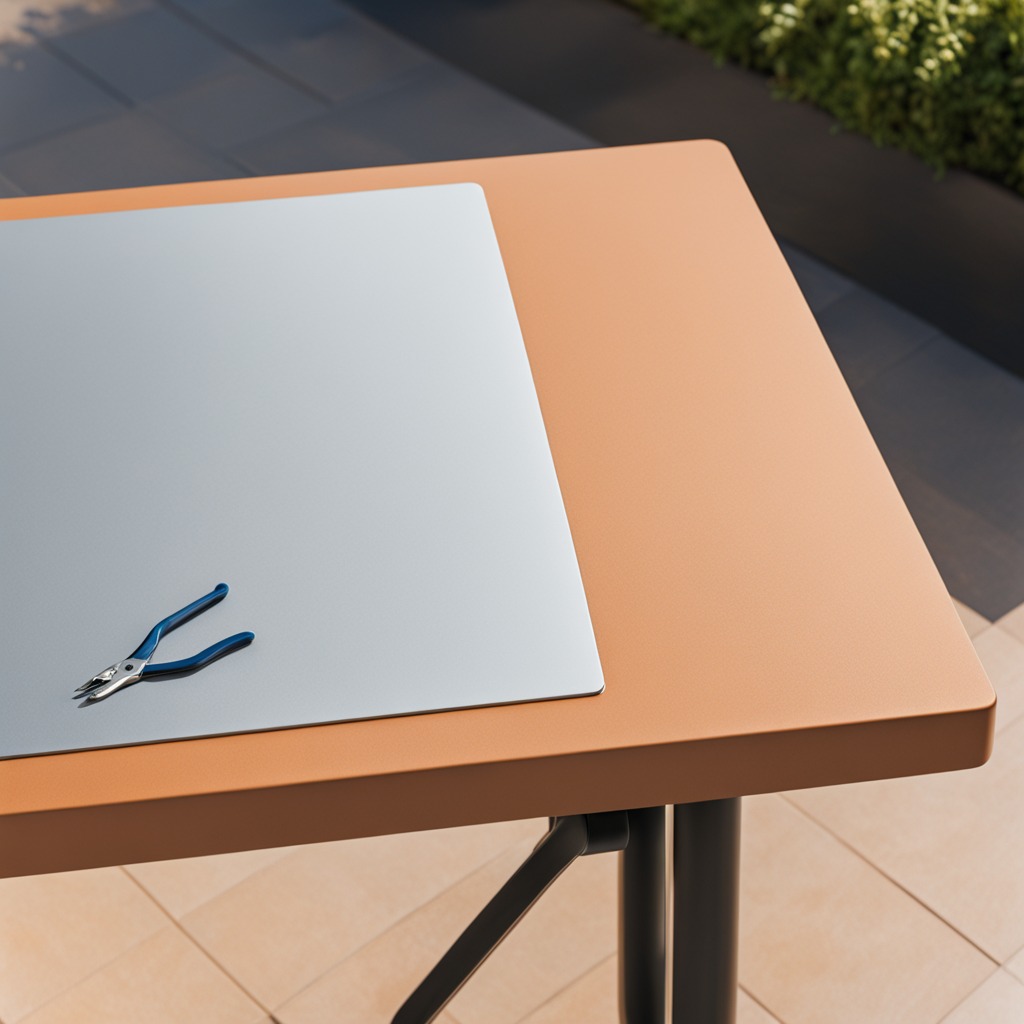
A plier is lying on the table.